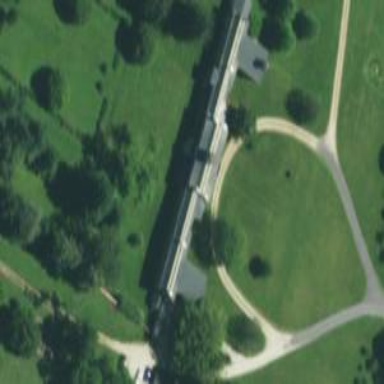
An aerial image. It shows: Historic manor building.